Aerial crown-view tile of a tropical tree (Barro Colorado Island, Panama), acquired 20250217:
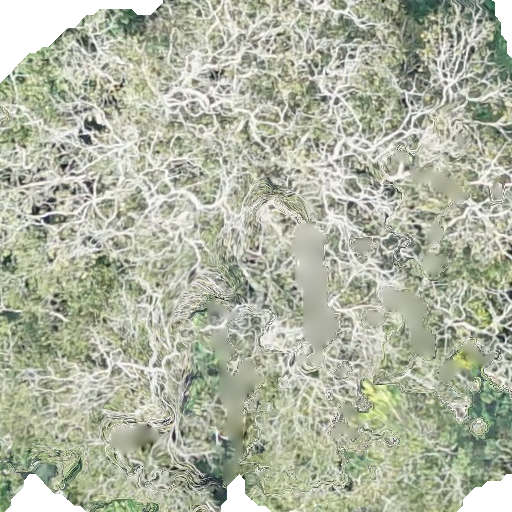
Species: Dipteryx oleifera
GBIF accepted scientific name: Dipteryx oleifera
Crown area: 510.678 m²